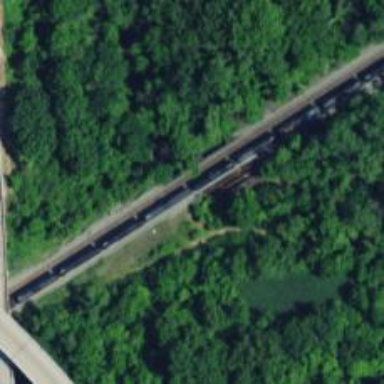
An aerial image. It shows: Railway bridge.